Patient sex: M
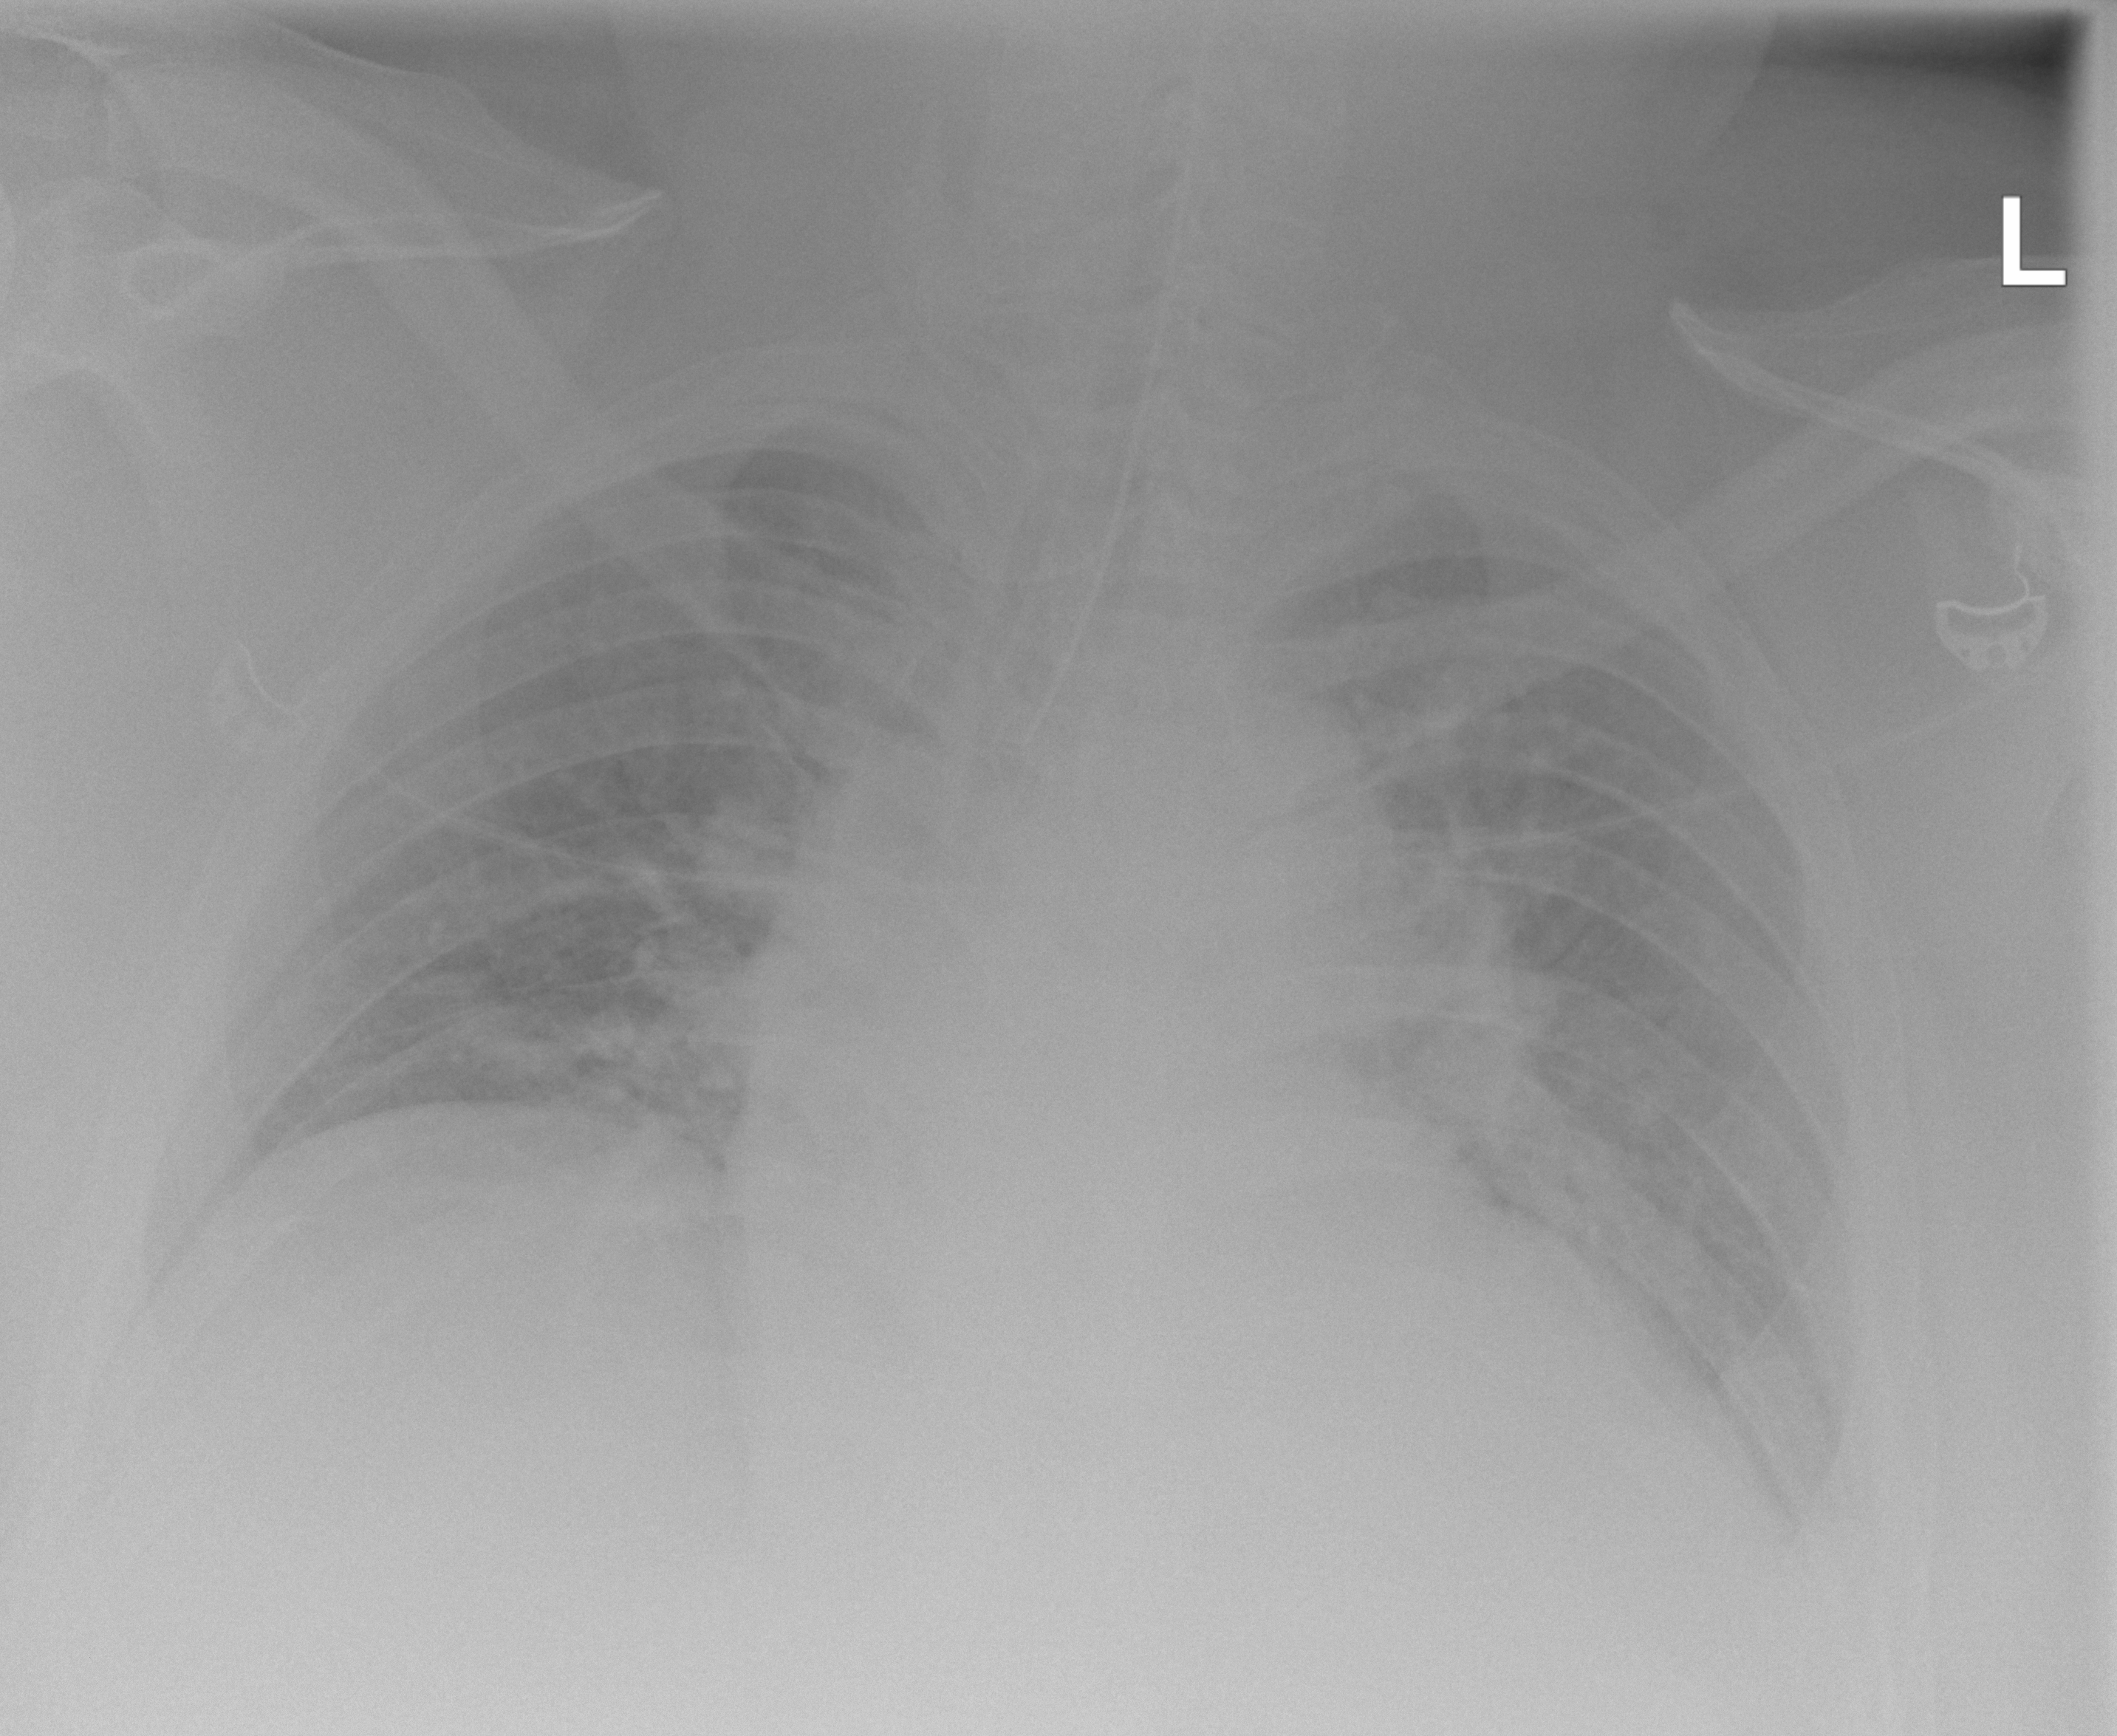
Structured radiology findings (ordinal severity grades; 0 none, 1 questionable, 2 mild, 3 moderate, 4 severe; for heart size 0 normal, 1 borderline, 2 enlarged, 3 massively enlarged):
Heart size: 1
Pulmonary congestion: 1
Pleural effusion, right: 0
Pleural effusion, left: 1
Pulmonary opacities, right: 0
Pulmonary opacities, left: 0
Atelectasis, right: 1
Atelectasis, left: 2